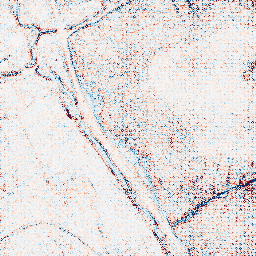
Category: classical
Decomposition family: uniform
Decomposition parameters: size: 3
Upsampling method: regularized
Upsampling parameters: scale: 4
lambda_reg: 0.1
Upsampling scale: 4